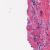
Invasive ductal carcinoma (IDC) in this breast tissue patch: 1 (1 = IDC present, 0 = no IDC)